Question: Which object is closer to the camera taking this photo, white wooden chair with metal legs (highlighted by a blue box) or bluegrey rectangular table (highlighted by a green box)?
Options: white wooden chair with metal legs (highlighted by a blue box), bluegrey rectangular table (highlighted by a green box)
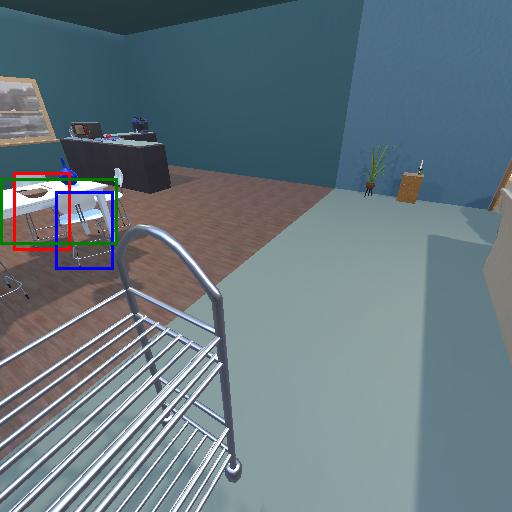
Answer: white wooden chair with metal legs (highlighted by a blue box)